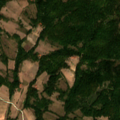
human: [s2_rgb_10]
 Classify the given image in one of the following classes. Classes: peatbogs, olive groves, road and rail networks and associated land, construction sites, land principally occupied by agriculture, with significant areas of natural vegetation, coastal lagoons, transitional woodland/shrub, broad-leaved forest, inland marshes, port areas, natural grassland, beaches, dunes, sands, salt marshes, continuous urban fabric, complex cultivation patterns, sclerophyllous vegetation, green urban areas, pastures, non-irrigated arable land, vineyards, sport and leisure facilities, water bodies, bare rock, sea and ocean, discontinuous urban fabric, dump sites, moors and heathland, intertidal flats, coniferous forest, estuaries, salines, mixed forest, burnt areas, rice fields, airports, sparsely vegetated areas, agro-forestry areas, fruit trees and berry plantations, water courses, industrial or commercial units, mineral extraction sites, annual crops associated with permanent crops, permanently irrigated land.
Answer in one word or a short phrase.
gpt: non-irrigated arable land, land principally occupied by agriculture, with significant areas of natural vegetation, broad-leaved forest